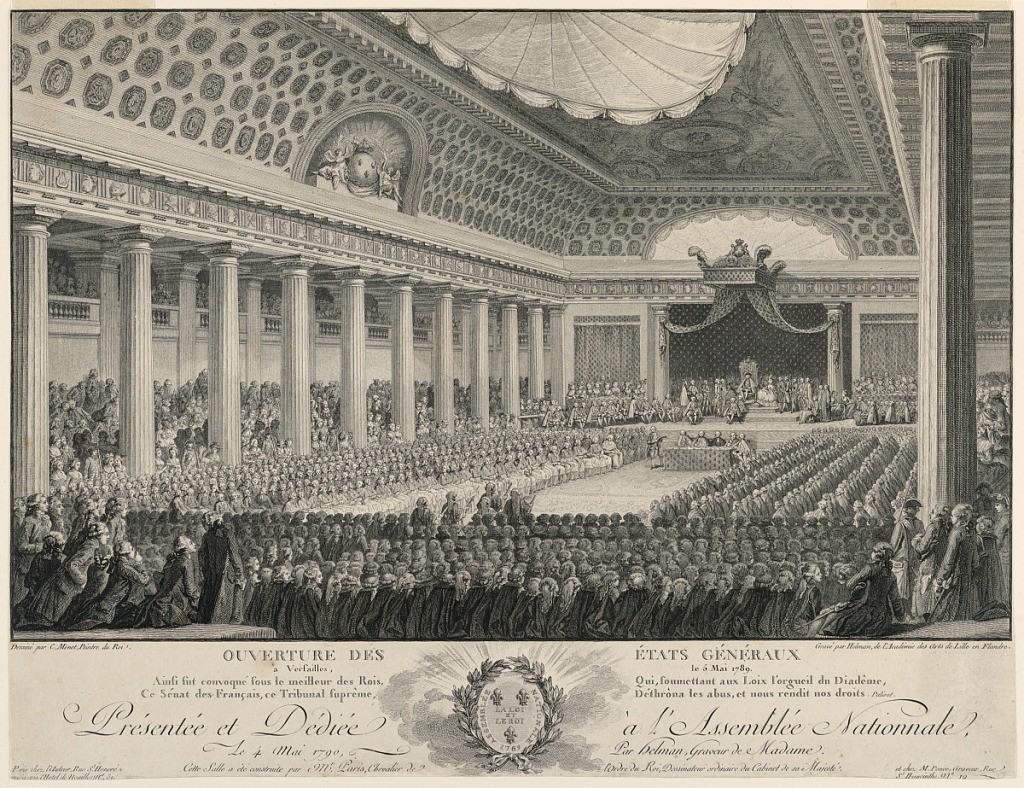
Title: Meeting of the States General at Versailles in 1789
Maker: Isidore-Stanislaus-Henri Helman, French, 1743 - 1809
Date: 1790
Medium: Engraving on paper
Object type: Print
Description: Interior of the Hall of Revels at Versailles showing the King presiding over the meeting of the États Généraux.